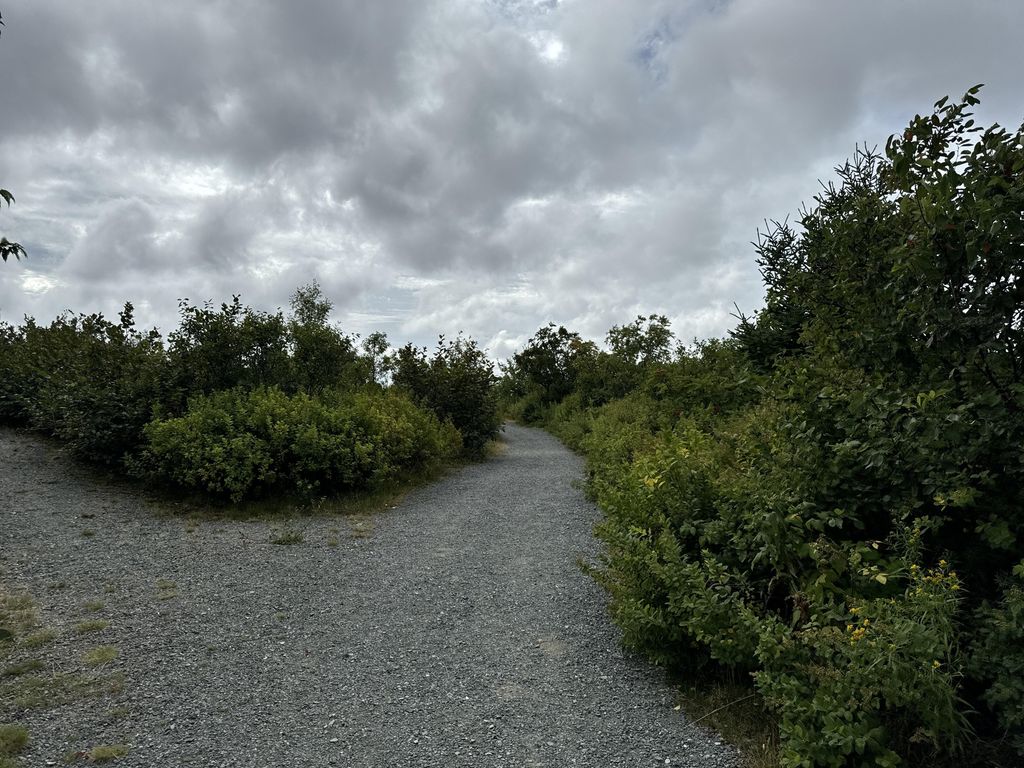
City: st_johns